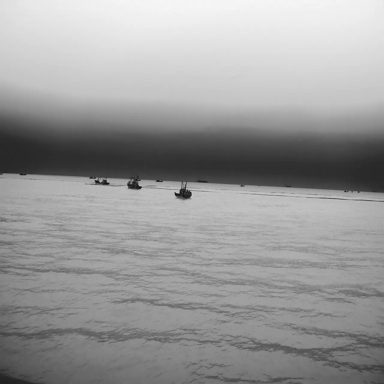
There are 11 bulk_carriers in the infrared image.